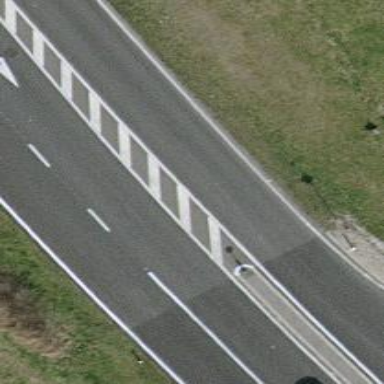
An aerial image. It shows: Primary road with asphalt surface.